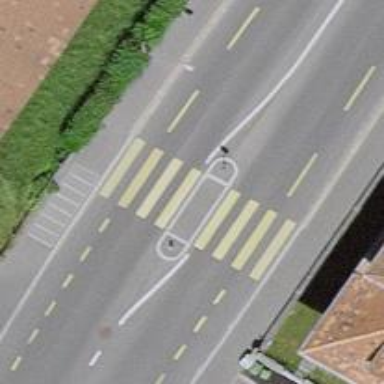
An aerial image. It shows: Uncontrolled zebra crossing with pedestrian island.